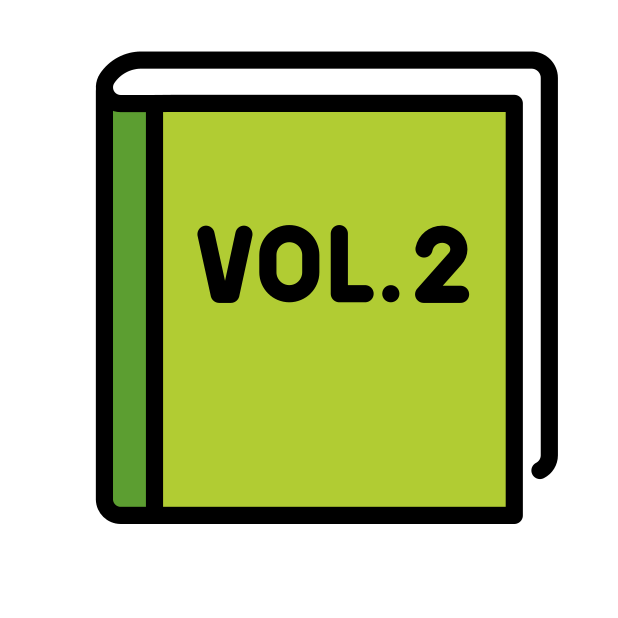
green book